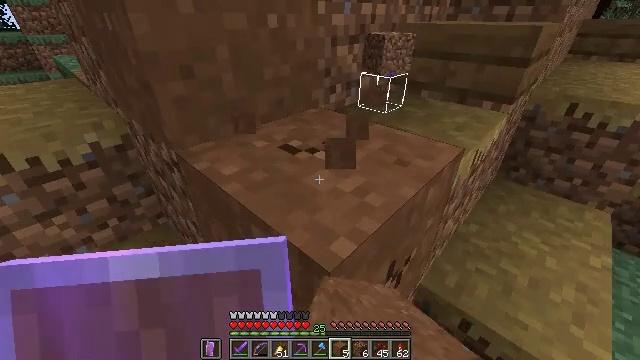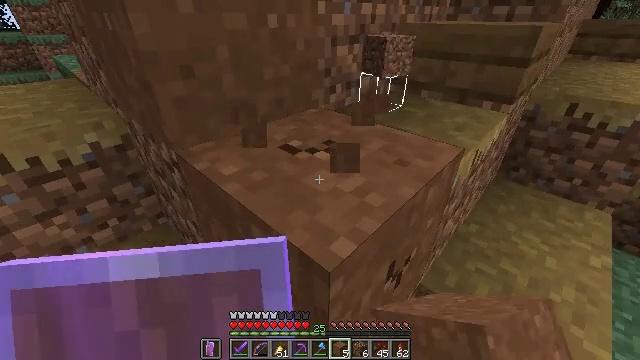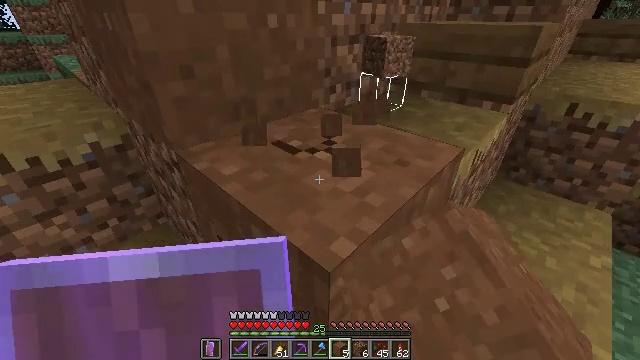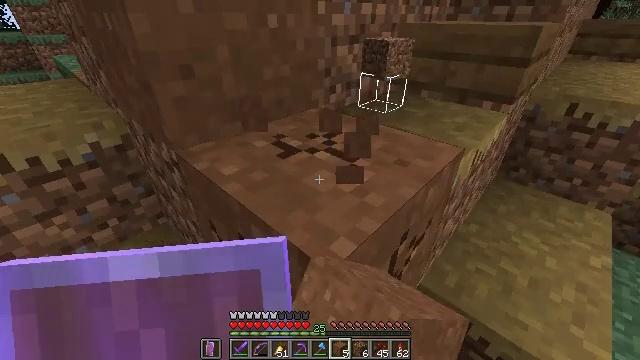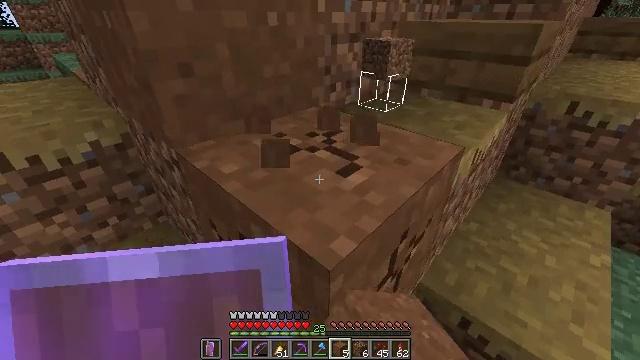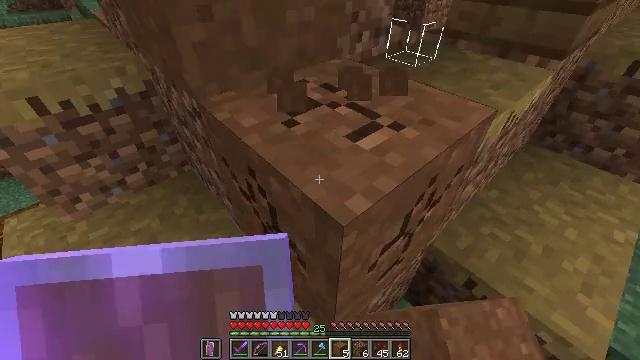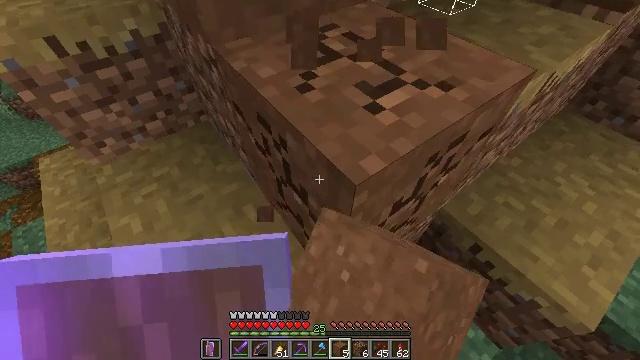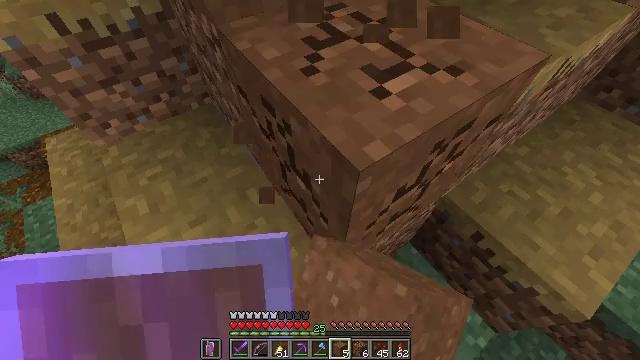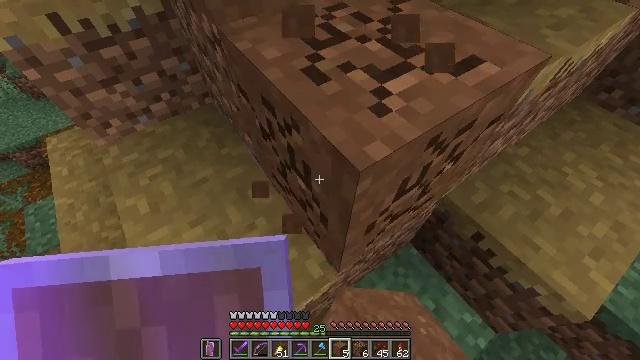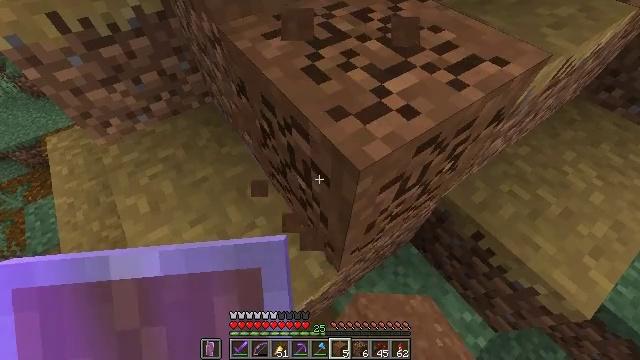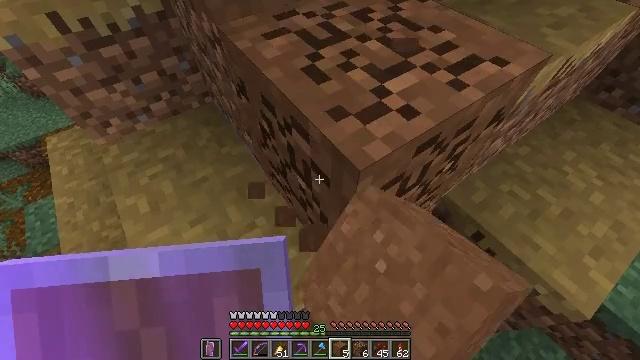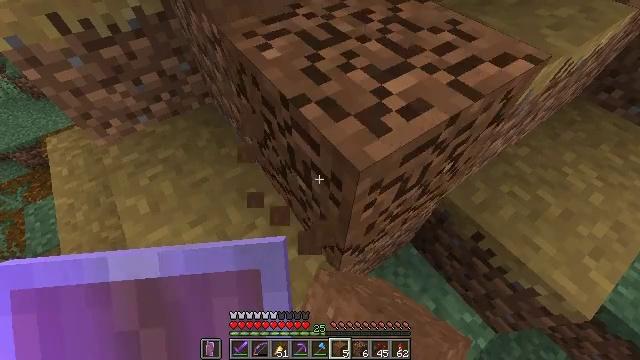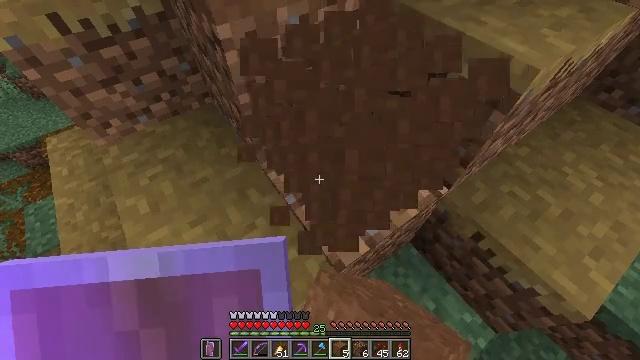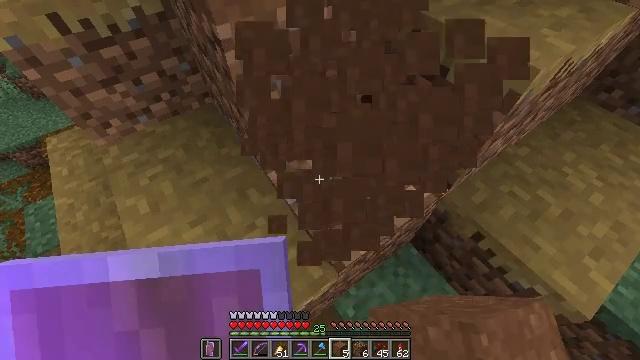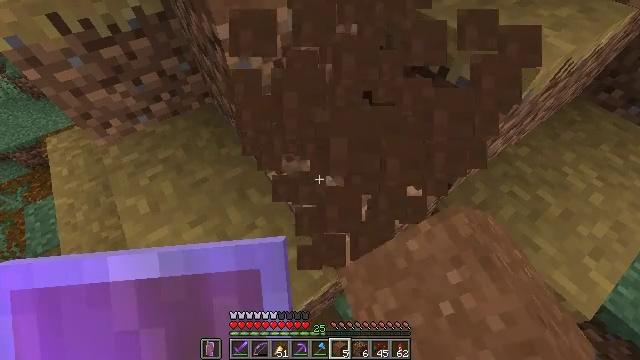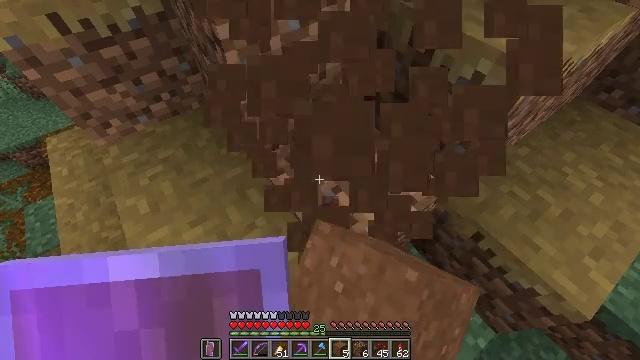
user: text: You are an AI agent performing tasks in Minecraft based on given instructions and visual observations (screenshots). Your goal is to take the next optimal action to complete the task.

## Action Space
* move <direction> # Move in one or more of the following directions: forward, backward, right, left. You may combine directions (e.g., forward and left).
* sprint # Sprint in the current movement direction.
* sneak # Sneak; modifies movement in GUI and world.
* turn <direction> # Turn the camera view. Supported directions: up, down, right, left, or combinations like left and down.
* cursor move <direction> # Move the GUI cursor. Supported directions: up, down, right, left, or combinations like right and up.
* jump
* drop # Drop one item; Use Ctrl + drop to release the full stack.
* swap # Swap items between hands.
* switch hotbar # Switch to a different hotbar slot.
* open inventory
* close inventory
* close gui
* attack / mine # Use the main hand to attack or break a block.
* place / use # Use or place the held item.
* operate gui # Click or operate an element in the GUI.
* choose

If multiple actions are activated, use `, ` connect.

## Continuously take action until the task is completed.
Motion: motion action
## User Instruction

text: mine block brown concrete powder
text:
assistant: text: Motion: attack / mine
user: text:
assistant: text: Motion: attack / mine
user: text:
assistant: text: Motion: attack / mine
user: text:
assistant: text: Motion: attack / mine
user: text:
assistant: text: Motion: turn left and down, attack / mine
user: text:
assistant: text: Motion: turn left and down, attack / mine
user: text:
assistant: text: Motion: turn left and down, attack / mine
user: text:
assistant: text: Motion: attack / mine
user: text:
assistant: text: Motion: attack / mine
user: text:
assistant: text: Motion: attack / mine
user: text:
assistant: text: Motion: attack / mine
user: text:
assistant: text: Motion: attack / mine
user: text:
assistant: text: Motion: attack / mine
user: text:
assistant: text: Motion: attack / mine
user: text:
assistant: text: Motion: attack / mine
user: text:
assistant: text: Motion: attack / mine
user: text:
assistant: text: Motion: attack / mine